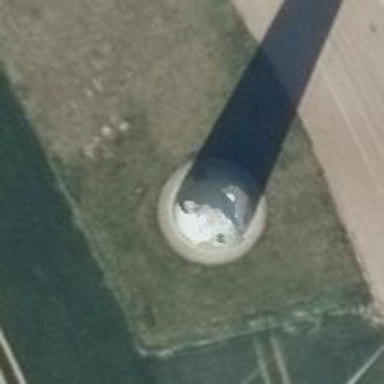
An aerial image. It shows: Wind generator powered by horizontal-axis wind turbine.